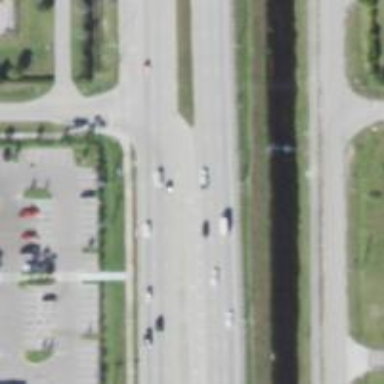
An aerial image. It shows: Primary link road with asphalt surface.